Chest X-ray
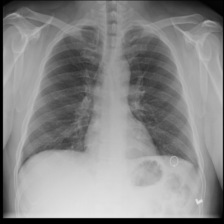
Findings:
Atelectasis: negative
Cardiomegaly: negative
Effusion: negative
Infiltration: positive
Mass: negative
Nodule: negative
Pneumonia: negative
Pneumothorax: negative
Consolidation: negative
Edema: negative
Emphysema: negative
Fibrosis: negative
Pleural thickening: negative
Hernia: negative